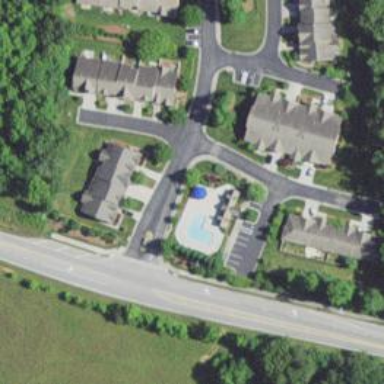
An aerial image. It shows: Swimming pool located in leisure land.